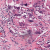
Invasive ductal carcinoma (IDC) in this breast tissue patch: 0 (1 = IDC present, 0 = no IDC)